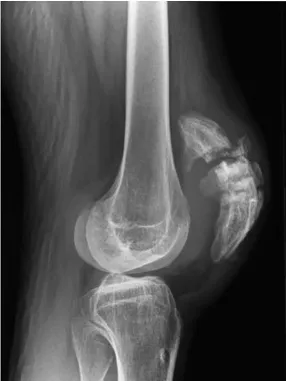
Lateral radiograph. Of the right patella showing the combination of the acute fracture and longstanding nonunion.
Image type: radiology (x_ray)